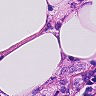
Metastatic tissue present: yes